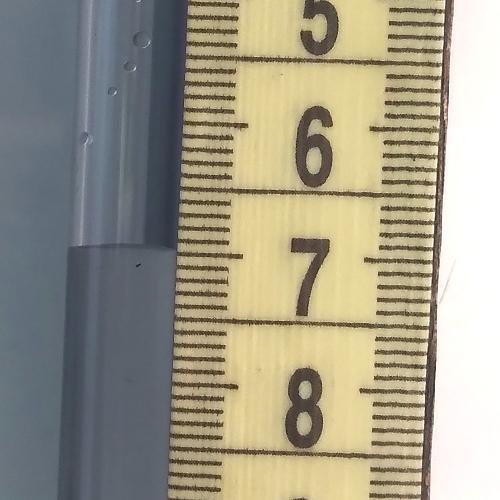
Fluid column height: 7.0 cm